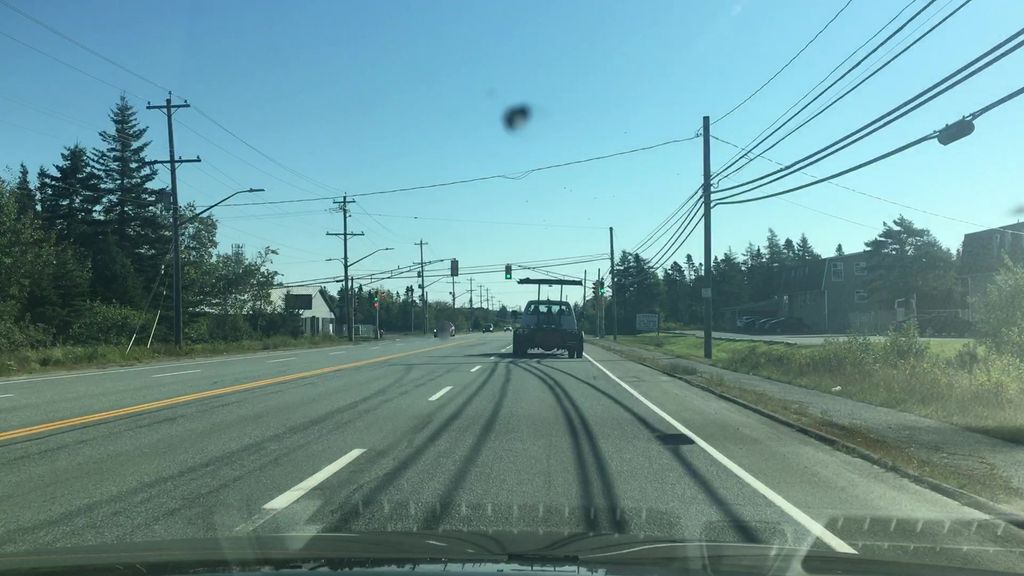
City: halifax